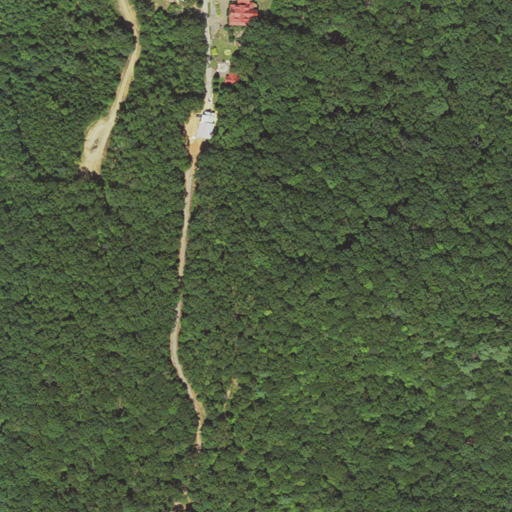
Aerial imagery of mountain in North Carolina named Franklin Mountain containing deciduous forest, open development, mixed forest, grassland, and low intensity development